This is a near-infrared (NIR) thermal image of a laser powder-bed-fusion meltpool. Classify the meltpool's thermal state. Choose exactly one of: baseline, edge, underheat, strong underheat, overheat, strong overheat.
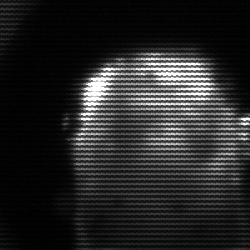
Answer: baseline